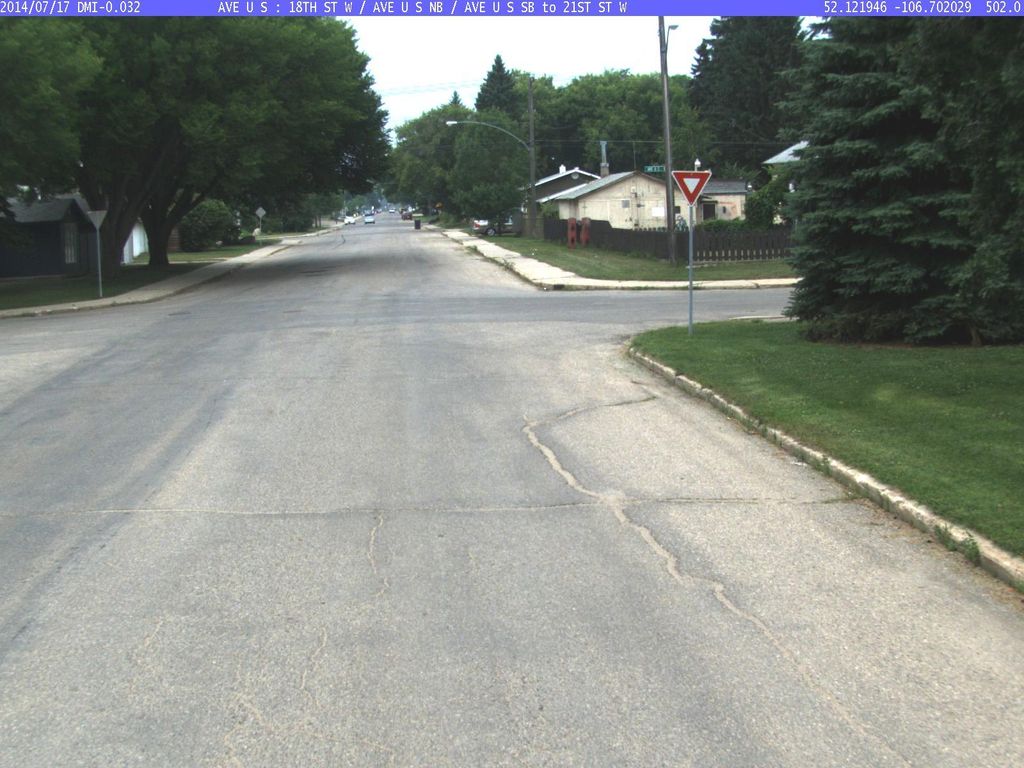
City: saskatoon